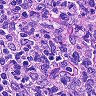
Metastatic tissue present: no